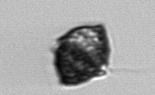
Label: Kryptoperidinium_triquetrum